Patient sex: F
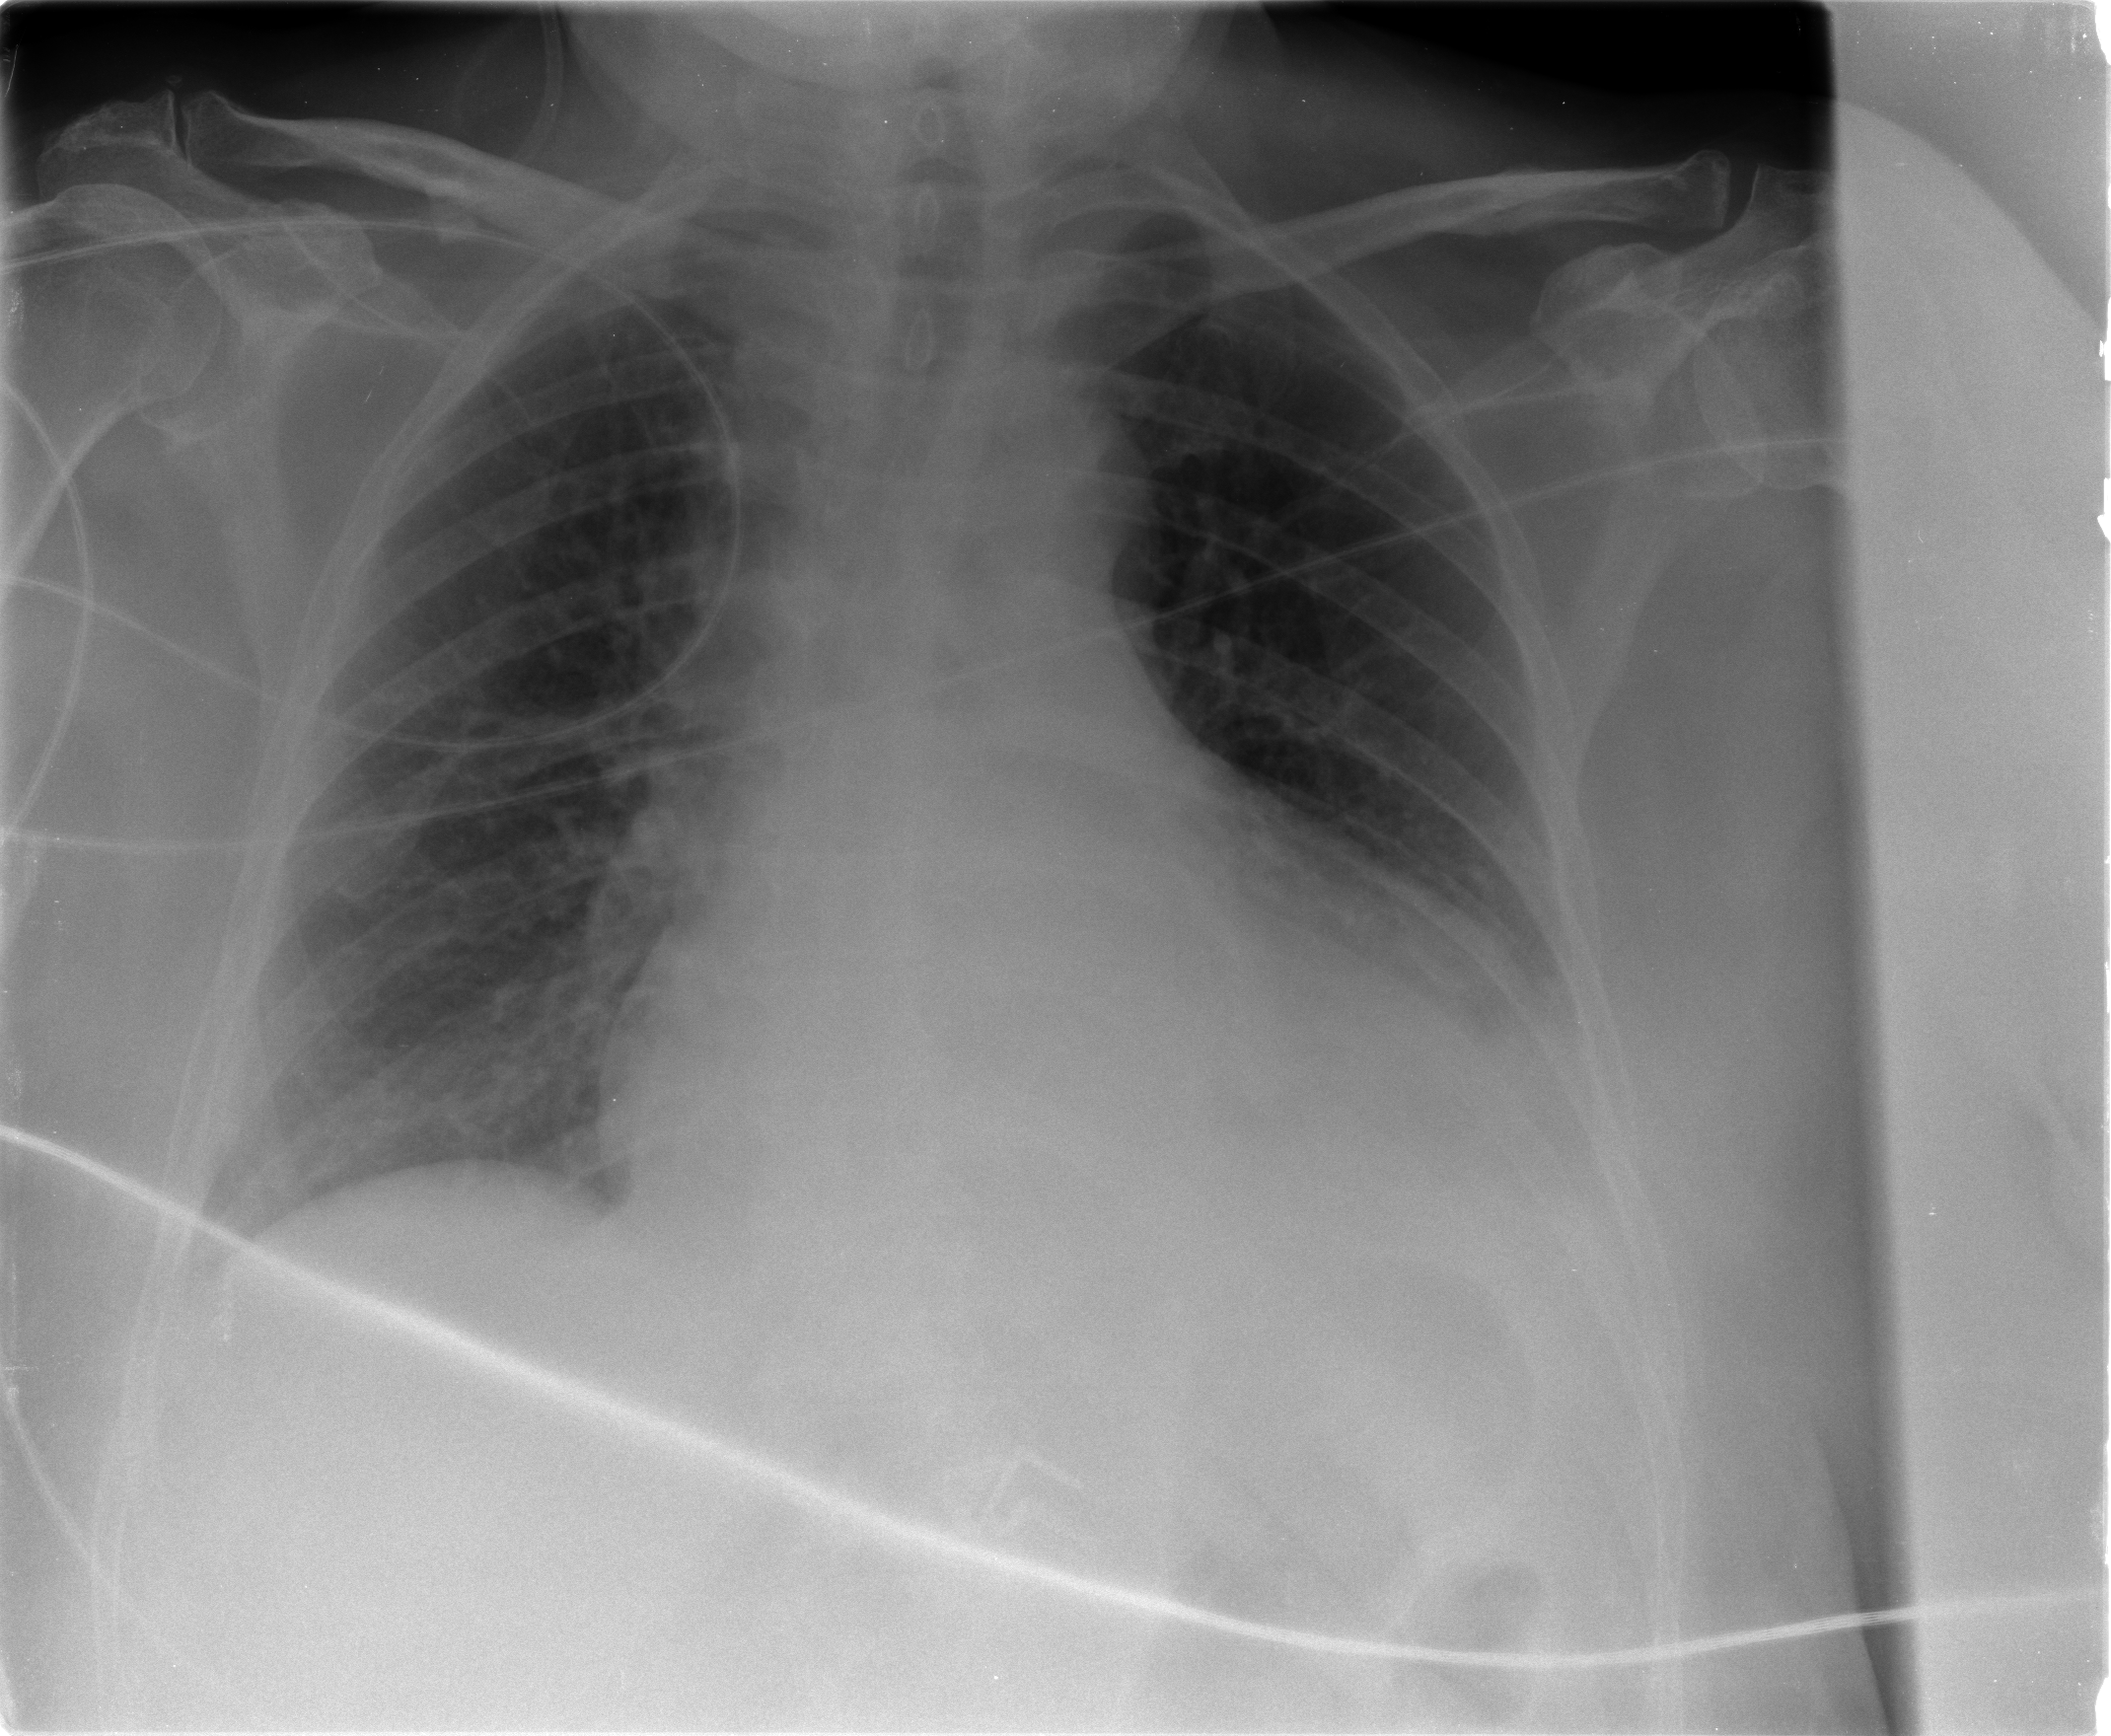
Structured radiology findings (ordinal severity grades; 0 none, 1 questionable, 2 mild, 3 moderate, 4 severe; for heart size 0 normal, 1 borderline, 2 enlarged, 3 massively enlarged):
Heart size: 2
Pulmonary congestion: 2
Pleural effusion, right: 0
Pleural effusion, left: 2
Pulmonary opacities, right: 0
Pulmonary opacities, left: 0
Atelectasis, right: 0
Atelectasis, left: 2